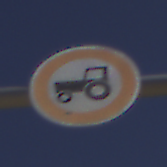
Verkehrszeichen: VerbotKraftfahrzeugeZuegeNichtSchneller25
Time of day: MorningAfternoon
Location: Outdoor (Nature)
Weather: Clear
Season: NotSpecified
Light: Natural